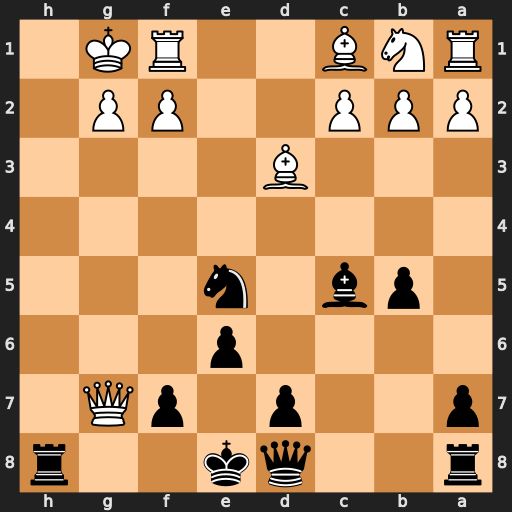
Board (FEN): r2qk2r/p2p1pQ1/4p3/1pb1n3/8/3B4/PPP2PP1/RNB2RK1
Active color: b
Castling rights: kq
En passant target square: -
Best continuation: Qh4 Qxh8+ Qxh8